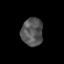
Tissue: prostate
Cell type: Epithelial cells
Senescence score: 0.361
Nuclear area (px): 593
Mean DAPI intensity: 85.137